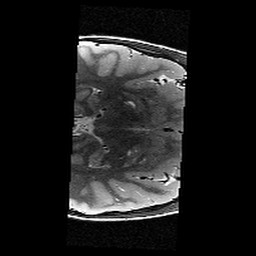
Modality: T2w
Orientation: axial
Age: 9
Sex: male
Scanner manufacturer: siemens
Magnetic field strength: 3 T
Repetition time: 9.23 s
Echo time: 0.067 s